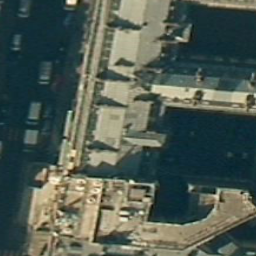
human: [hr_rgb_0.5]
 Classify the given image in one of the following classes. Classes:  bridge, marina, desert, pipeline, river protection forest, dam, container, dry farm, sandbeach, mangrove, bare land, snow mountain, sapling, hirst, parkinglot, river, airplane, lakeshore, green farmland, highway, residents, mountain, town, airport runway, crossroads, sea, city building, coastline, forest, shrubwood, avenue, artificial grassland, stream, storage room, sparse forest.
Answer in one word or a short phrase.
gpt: city building